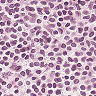
Metastatic tissue present: no